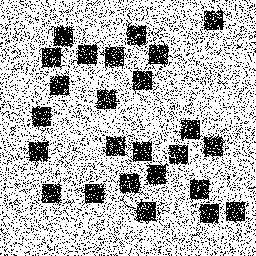
Squares: 25
Triangles: 0
Stars: 0
Total shapes: 25